Field crop: maize
Growth stage: 2
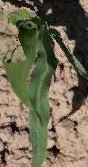
Species: maize